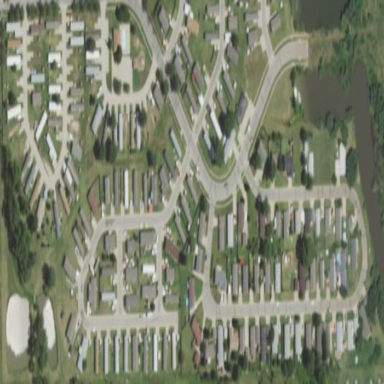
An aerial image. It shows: Residential area known as trailer park.